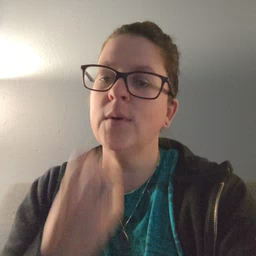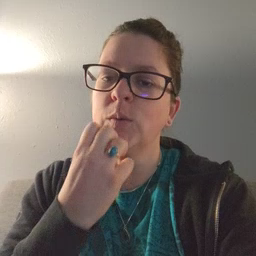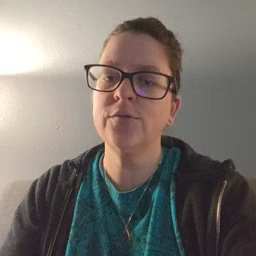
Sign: underwear